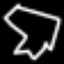
Label: octagon